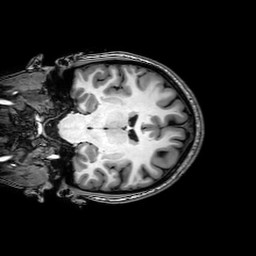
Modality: T1w
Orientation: coronal
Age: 22
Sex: female
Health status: healthy
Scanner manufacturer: philips
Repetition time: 0.00819 s
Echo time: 0.00375 s